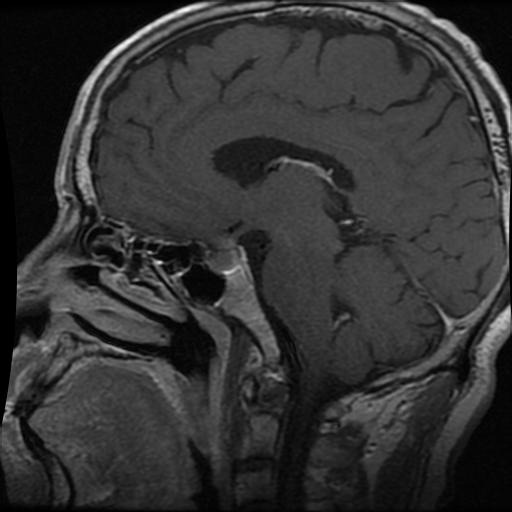
Label: pituitary